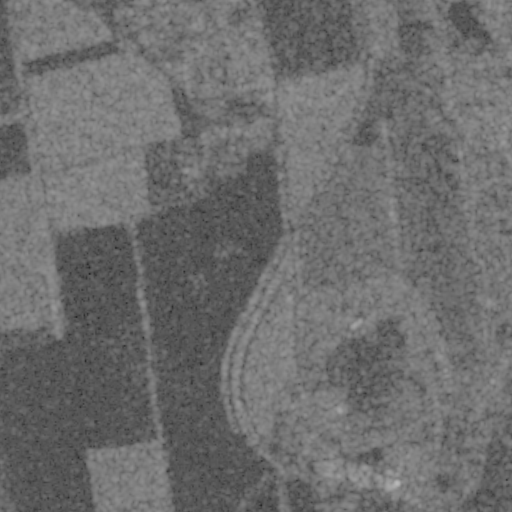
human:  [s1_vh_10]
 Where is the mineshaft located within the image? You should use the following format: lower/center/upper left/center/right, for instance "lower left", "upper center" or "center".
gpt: The mineshaft is located in the lower right of the image.
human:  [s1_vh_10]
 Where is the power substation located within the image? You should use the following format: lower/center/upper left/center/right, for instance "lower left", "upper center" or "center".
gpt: The power substation is located in the lower right of the image.
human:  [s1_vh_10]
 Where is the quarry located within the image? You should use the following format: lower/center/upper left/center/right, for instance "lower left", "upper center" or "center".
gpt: There is no quarry in the image.

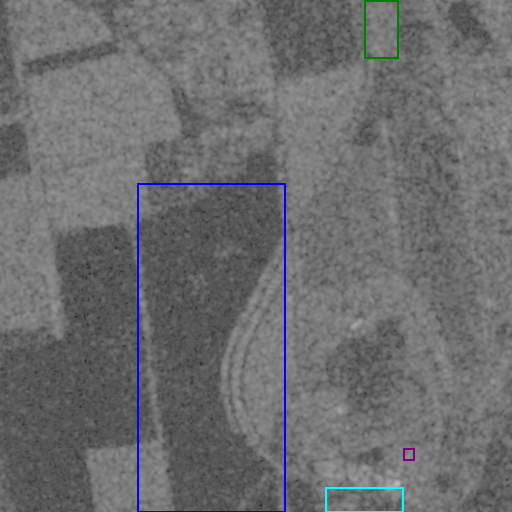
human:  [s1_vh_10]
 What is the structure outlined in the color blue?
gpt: The structure outlined in blue is a crop field.
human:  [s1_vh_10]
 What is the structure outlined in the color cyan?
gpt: The structure outlined in cyan is a landfill.
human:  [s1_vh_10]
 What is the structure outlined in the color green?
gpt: The structure outlined in green is a park.
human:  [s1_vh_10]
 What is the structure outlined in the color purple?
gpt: The structure outlined in purple is a power substation.
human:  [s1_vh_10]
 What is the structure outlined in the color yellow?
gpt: There is no yellow outline.